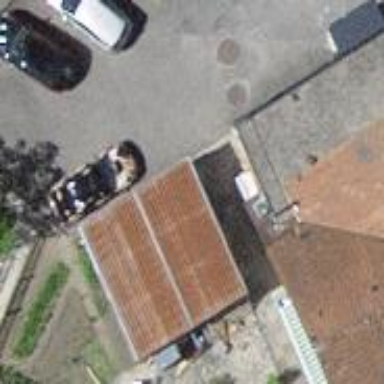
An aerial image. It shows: Garage building.